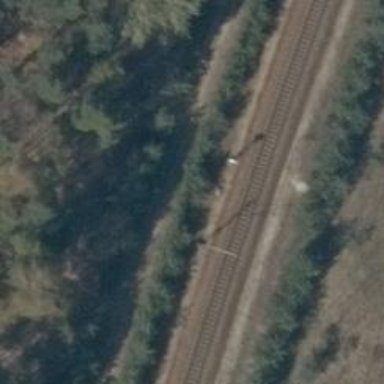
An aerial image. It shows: Railway signal.